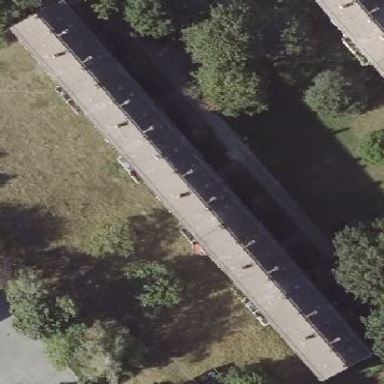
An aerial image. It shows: Residential apartments with gabled roof.